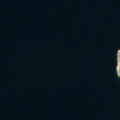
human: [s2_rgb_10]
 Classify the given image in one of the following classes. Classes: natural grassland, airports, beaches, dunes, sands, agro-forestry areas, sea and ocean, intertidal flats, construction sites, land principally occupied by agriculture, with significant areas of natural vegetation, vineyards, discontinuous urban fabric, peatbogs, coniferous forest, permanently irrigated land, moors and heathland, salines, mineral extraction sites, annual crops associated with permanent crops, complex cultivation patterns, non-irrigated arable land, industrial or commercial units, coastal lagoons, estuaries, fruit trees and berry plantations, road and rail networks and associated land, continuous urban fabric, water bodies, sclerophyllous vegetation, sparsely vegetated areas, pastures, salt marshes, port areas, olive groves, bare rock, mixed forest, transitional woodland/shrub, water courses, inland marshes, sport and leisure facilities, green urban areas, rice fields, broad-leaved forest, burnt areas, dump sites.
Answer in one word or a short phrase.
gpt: sea and ocean